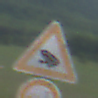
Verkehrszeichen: AmphibienwanderungRechts
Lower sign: VerbotUeberholenEinspurigeFahrzeuge
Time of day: Midday
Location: Outdoor (RoadRail)
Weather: PartlyCloudy
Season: NotSpecified
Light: Natural